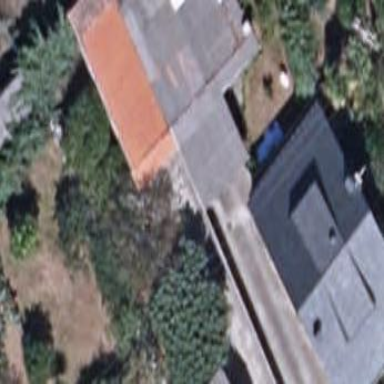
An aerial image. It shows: Simple house.